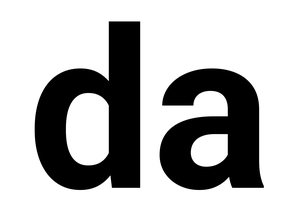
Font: Roboto_Bold